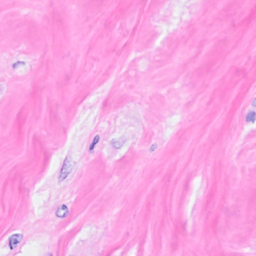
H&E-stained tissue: Breast